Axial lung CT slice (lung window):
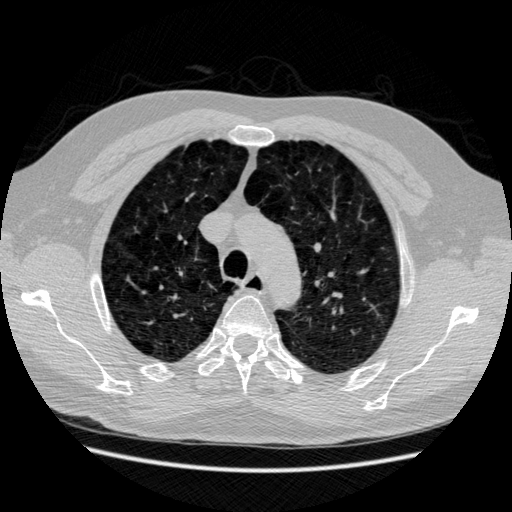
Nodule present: no